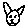
Label: cat